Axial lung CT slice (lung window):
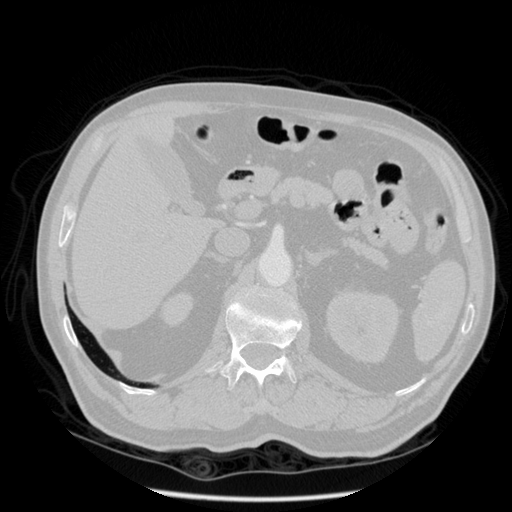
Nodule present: no